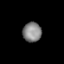
Tissue: lung
Cell type: Epithelial cells
Senescence score: 0.2289
Nuclear area (px): 363
Mean DAPI intensity: 131.617